Brain MRI, t1w sequence, axial 2D slice.
Patient: age 35, sex F, weight 95 kg, height 1.95 m
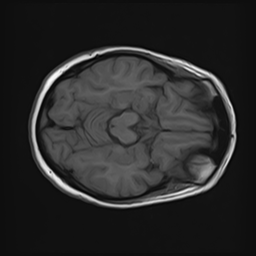